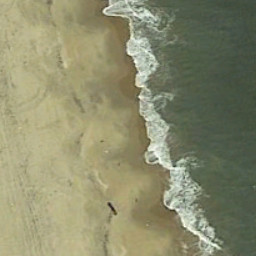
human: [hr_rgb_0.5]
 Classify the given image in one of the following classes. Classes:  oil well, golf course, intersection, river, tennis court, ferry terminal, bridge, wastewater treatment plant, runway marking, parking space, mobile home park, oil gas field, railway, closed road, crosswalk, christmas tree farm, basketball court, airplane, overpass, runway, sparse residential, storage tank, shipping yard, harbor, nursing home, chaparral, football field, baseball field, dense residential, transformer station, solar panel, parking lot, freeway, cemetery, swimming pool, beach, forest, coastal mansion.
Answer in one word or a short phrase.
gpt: beach